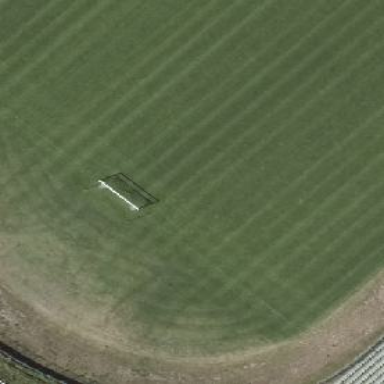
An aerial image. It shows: Pitch used for handball and volleyball.